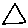
Label: triangle